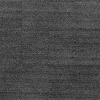
Atmospheric dust classification: dusty